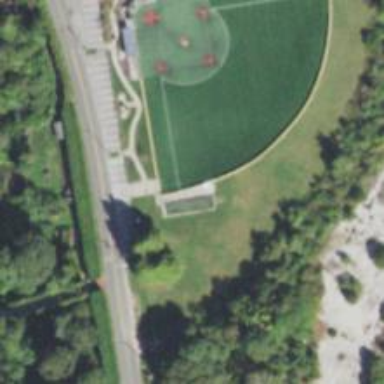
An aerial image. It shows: Baseball pitch for leisure land activities.